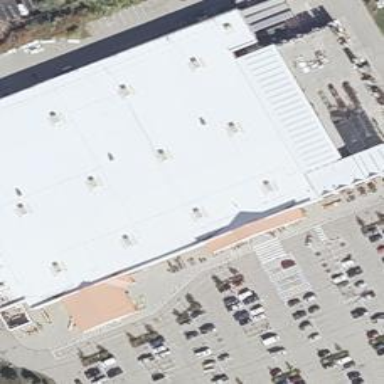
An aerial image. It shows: Retail building.